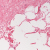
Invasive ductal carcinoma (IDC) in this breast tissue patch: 0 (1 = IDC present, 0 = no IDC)